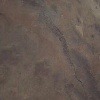
Label: land